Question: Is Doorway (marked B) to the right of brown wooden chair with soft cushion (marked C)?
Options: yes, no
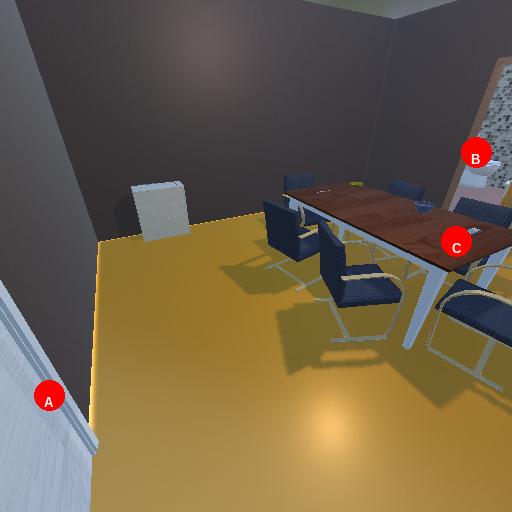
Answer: yes